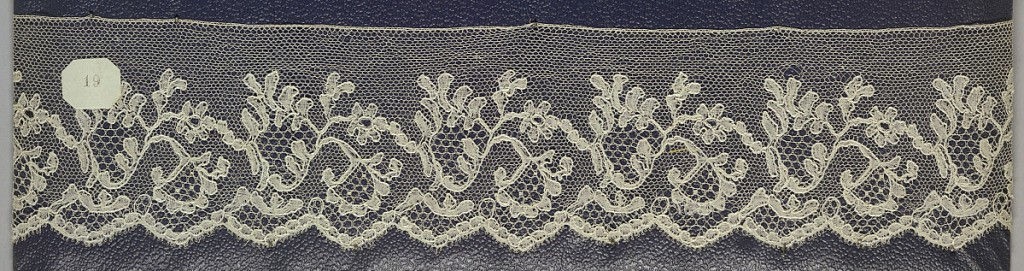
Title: Edging
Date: late 18th century
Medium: Technique: bobbin lace
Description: Edge of bobbin lace, scrolling plant and scalloped edge; late 18th century Buckinghamshire.